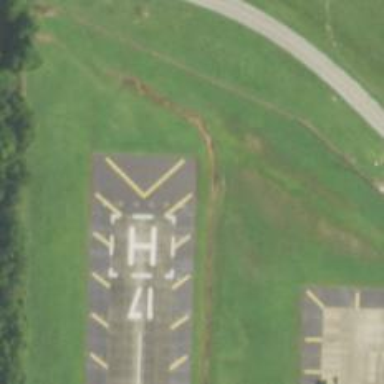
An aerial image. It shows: Image showing helipad at airport.